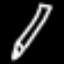
Label: pencil